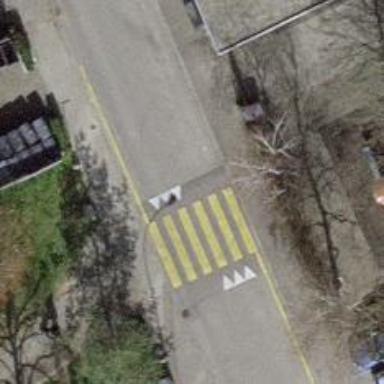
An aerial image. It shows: Zebra crossing on the road.